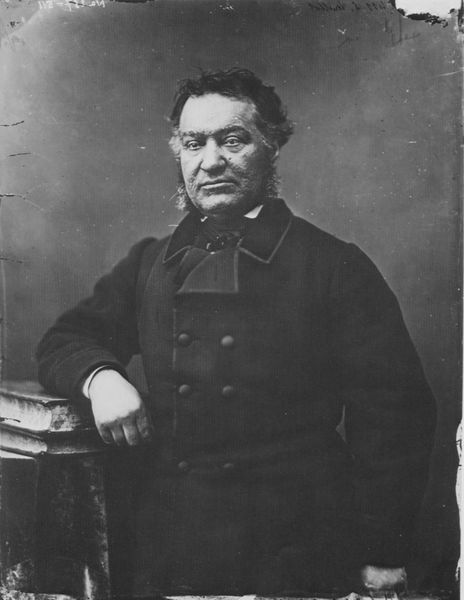
Titel: Louis François Veuillot (1813–1883)
Künstler: Gaspard-Félix Tournachon
Schlagwörter: hand, mann, weiß, grau, schwarz, stuhl, alt, bart, jacke, arm, kragen, portrait, porträt, haare, mantel, stehend, atelier, knöpfe, foto, buch, schwarzweiß, michael jackson